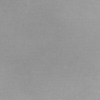
Label: dusty